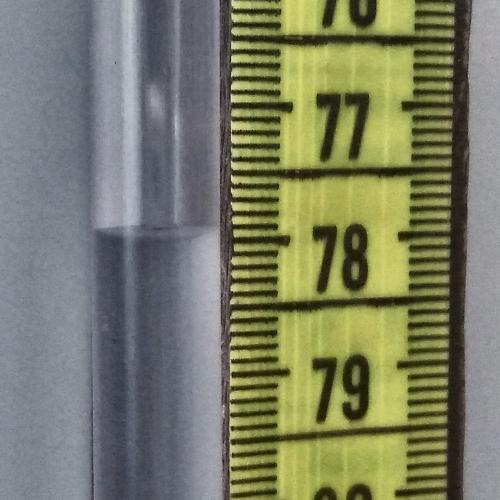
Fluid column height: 78.0 cm